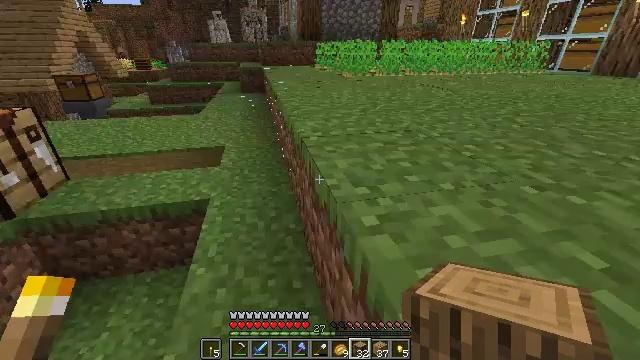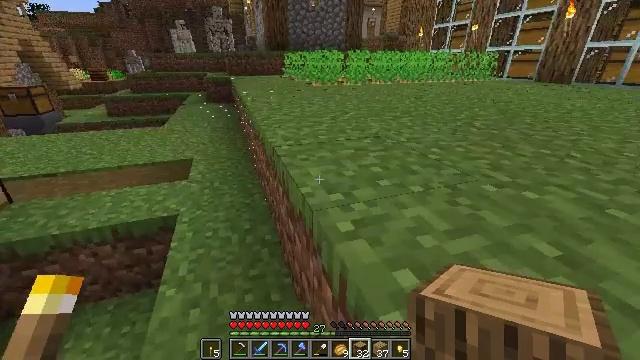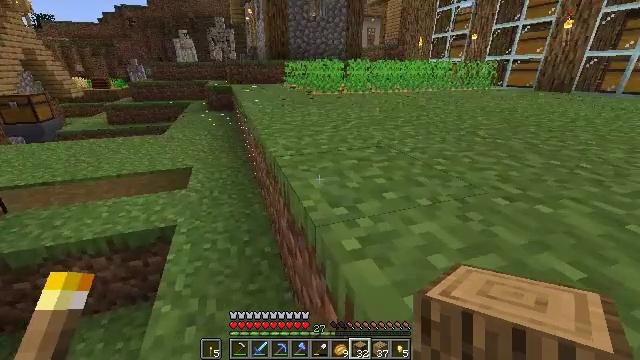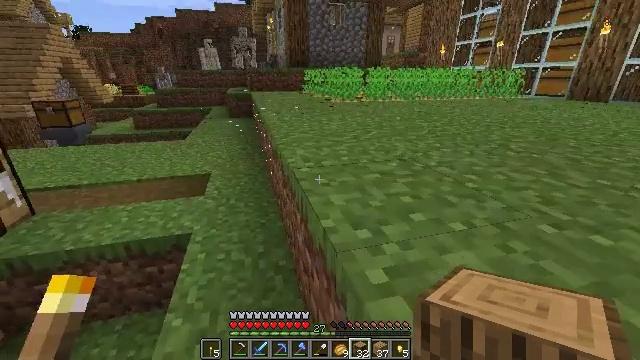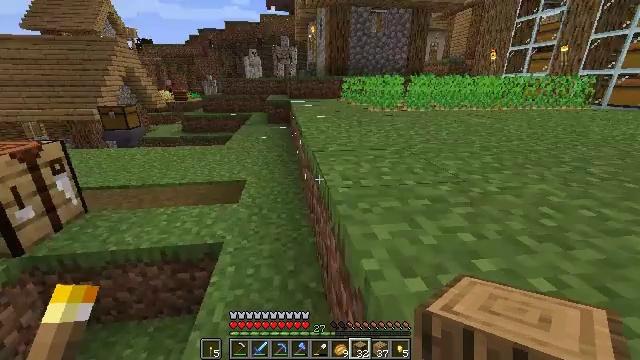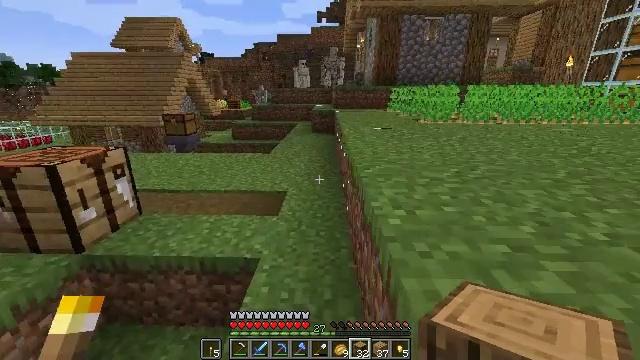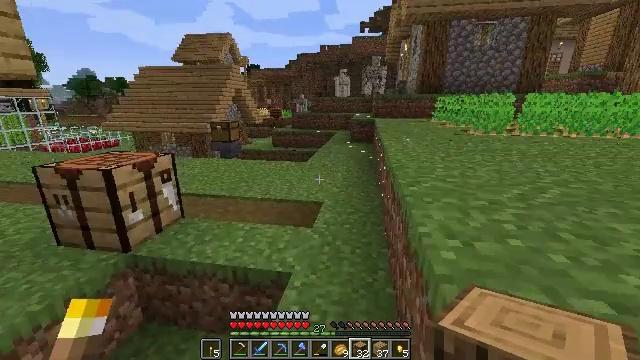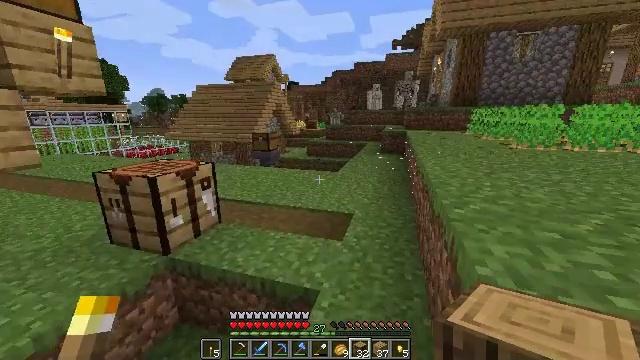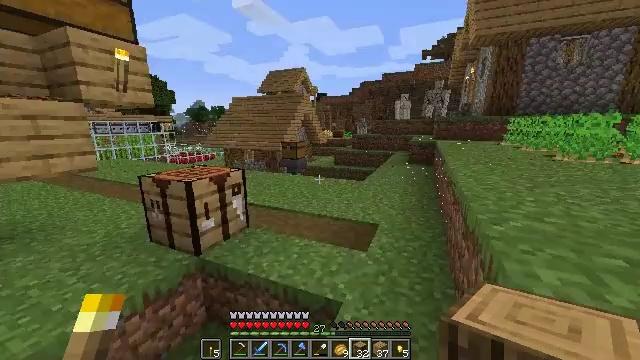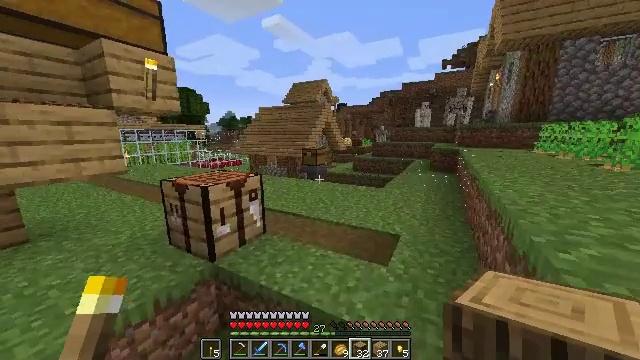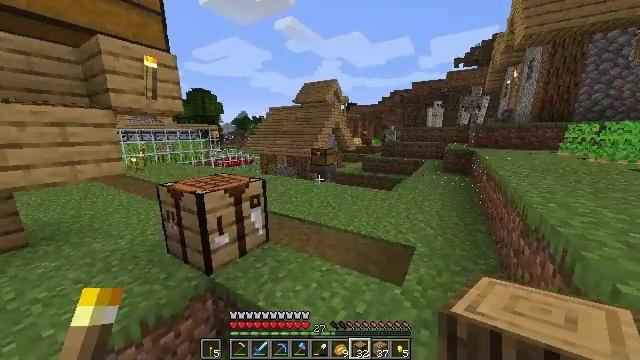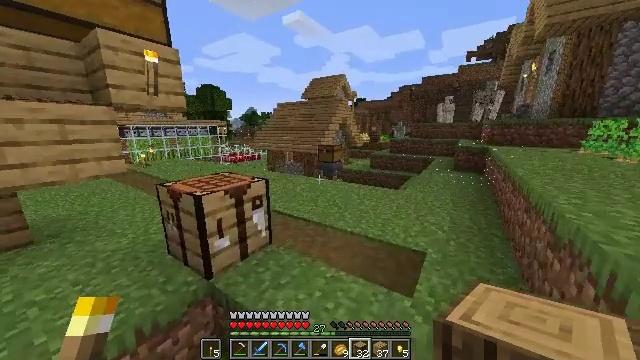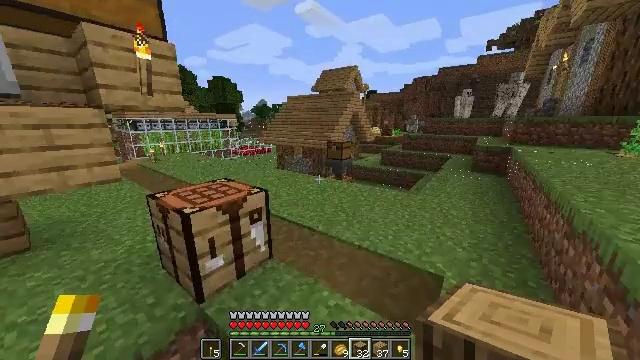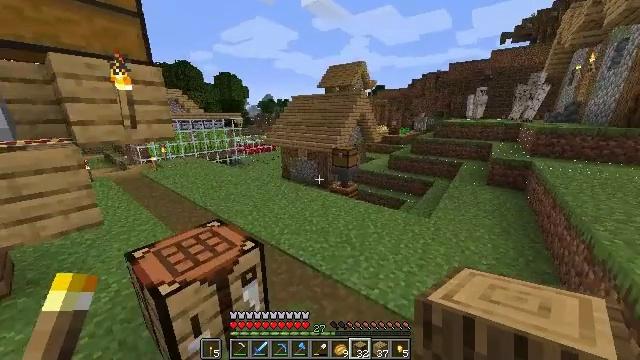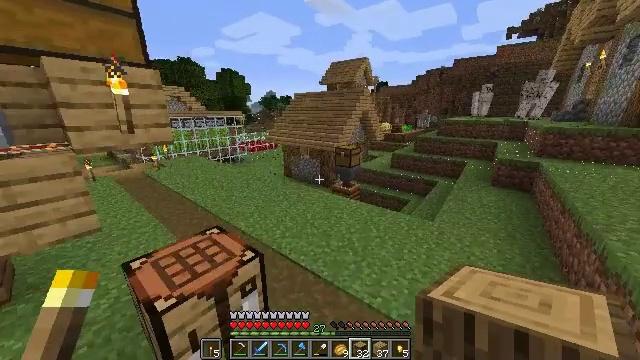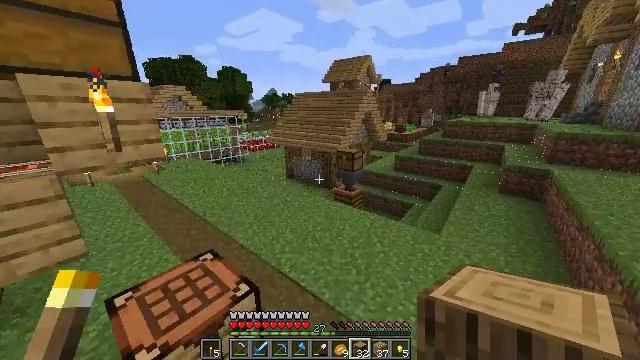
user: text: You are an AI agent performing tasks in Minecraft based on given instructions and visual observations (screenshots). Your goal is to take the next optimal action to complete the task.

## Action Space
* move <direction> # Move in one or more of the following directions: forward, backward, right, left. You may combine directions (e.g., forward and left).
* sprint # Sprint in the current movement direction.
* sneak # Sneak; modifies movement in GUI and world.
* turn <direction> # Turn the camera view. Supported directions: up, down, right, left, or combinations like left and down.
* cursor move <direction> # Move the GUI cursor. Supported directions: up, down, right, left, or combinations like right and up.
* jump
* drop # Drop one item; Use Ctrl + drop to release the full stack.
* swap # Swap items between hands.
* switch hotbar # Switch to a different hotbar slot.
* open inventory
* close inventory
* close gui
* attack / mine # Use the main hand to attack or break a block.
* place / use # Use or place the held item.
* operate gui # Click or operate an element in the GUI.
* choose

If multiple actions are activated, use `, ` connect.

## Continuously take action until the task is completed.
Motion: motion action
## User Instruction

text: Make a rabbit stew using the crafting table.
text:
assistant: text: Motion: turn right and up
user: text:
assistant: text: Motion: move forward, turn up
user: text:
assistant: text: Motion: move forward, turn left and up
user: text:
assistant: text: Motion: move forward, turn left and up
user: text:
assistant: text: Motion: move forward, turn left and up
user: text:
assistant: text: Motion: move forward, sprint, turn left and up
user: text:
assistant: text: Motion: move forward, sprint, turn left and up
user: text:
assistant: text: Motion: move forward, sprint, turn left and up
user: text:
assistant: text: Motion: move forward, sprint, turn left and up
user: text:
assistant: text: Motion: move forward, turn left
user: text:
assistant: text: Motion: move forward, turn left and down
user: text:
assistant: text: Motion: move forward, turn left and down, jump
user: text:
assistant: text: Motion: move forward, turn left and down, jump
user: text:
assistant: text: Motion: move forward, jump
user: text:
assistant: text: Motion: move forward, jump
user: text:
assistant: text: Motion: move forward, jump
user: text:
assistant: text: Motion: move forward, turn left and down, jump
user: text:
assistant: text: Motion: move forward, turn left, jump
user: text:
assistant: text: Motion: move forward and move right, turn left, jump
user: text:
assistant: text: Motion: move forward and move right, turn left and up, jump
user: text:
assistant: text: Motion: move forward and move right, sprint, turn left and up, jump
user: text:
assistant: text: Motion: move forward and move right, sprint, turn left and up, jump
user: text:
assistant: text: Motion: move forward and move right, sprint, turn left, jump
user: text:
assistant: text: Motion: move forward, sprint, turn left, jump
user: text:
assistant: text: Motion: move forward, sprint, turn left, jump
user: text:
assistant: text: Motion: move forward, jump
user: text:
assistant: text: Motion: move forward, jump
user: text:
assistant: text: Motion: move forward, jump
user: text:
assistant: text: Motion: move forward, jump
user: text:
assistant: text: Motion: move forward, sprint, jump